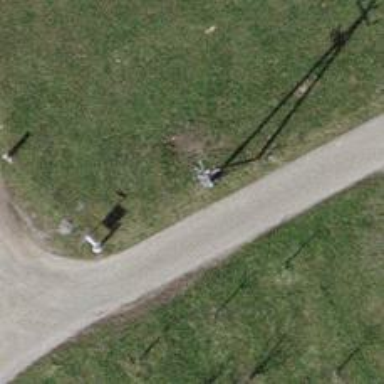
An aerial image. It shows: Power pole.